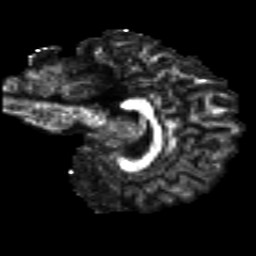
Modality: FA
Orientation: sagittal
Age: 27
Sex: male
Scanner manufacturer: siemens
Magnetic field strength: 3 T
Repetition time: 8.8 s
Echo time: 0.085 s